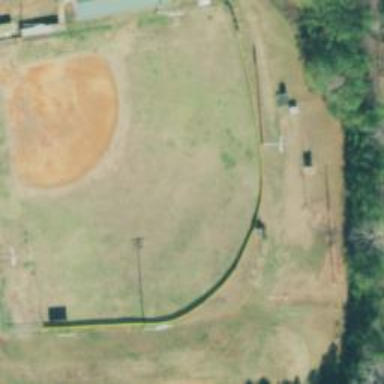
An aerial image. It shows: Baseball pitch for leisure land.